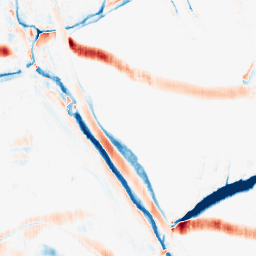
Category: morphological
Decomposition family: morphological_rect
Decomposition parameters: operation: average
width: 5
height: 20
Upsampling method: sinc_hamming
Upsampling parameters: scale: 8
kernel_size: 16
Upsampling scale: 8